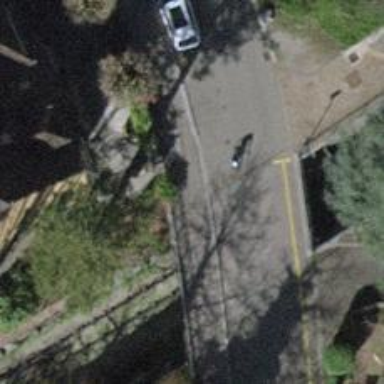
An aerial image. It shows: Sidewalk on bridge.